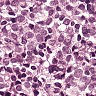
Metastatic tissue present: yes